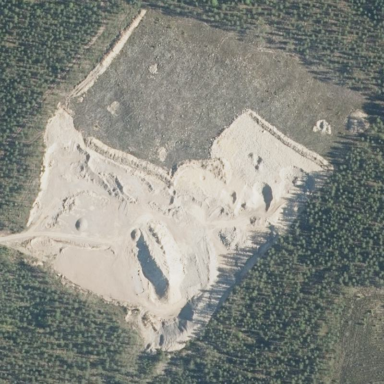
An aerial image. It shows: Quarry area.